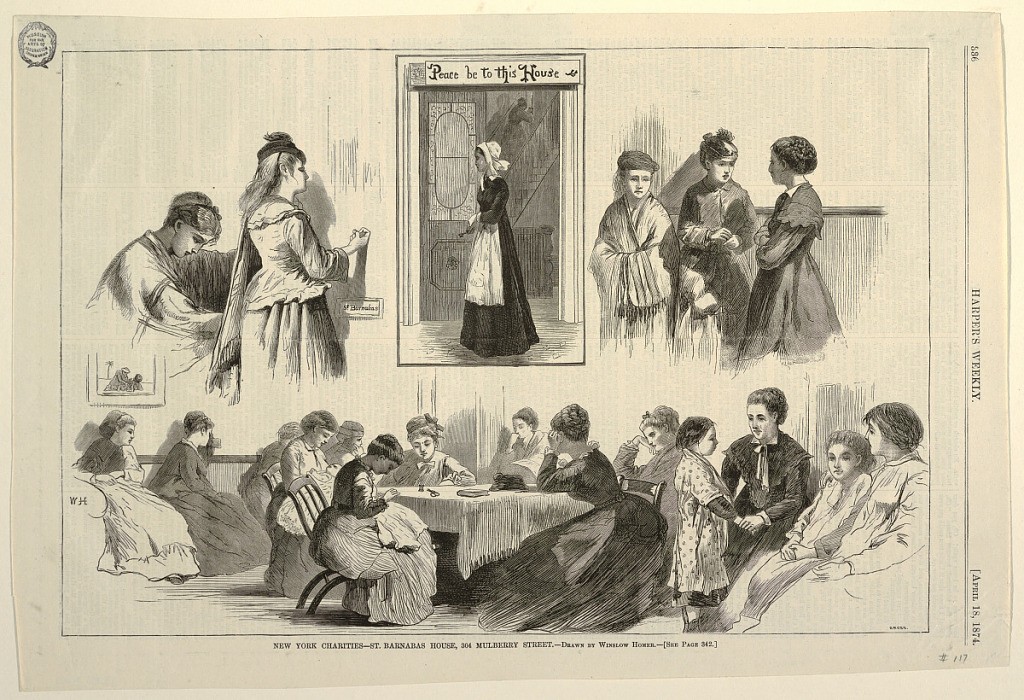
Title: New York Charities - St. Barnabas House, 304 Mulberry Street
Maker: Winslow Homer, American, 1836–1910
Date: April 18, 1874
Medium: Wood engraving printed in black ink on paper
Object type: Print
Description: Horizontal rectangle containting four vignettes: Upper left shows two young women, with one knocking at door marked: "St. Barnabas"; upper center shows a woman wearing a cap and apron, and holding a key, framed by a doorway; upper right shows three women; and the lower shows a room with young women seated in groups, some about a center table.